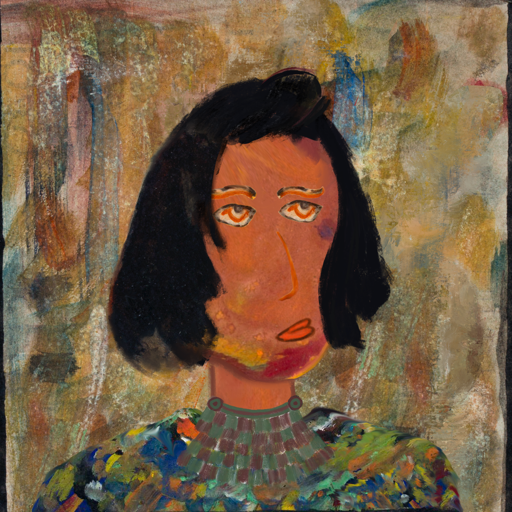
Background: Pipe, Head And Neck Side: Mother_And_Son_Son, Face Side: Experience, Bust: An_Impression, Hair Side: Mosgoul, Head Accessory: Blank, Second Necklace: After_Raid, Necklace: Blank, Baby: Blank